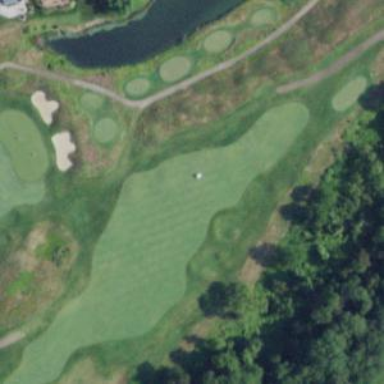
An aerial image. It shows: Rough grassy area used for golf.